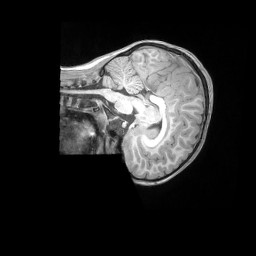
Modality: T1w
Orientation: sagittal
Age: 5
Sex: female
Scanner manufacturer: siemens
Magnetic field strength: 3 T
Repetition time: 2.53 s
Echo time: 0.00164 s